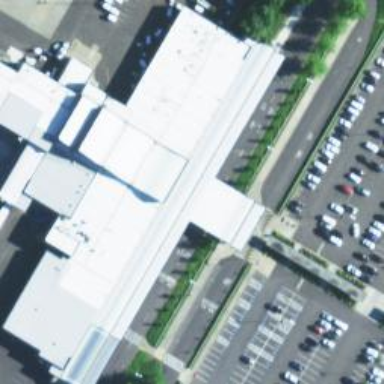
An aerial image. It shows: Car rental facility.